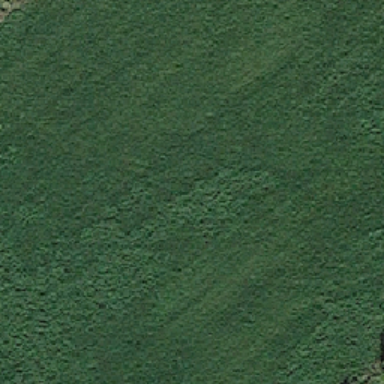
The pasture is very wide and green .